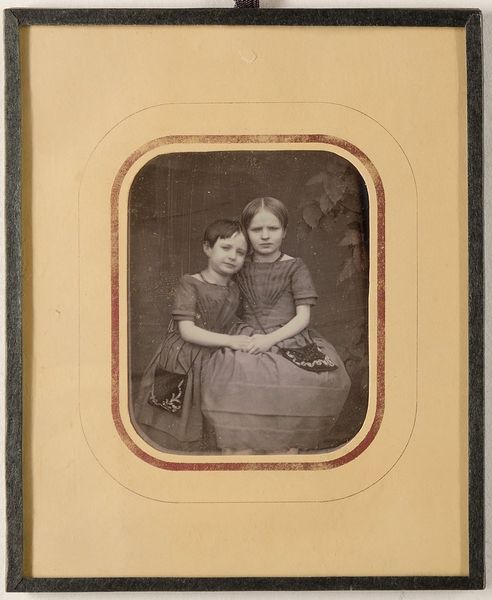
Titel: Sophie und Franciska Eckhorst
Künstler: Wilhelm Breuning
Standort: Hamburg
Institution: Museum für Kunst und Gewerbe Hamburg
Schlagwörter: portrait, figur, person, schwestern, foto, fotografie, photographie, doppelbildnis, doppelportrait, schwester, photo, lichtbild, daguerreotypie, historische, bildwerke, angewandte und bildende kunst, hessische systematik, porträt, mädchen, persönlichkeit, porträtfotografie, porträtphotographie, hüftbild, doppelporträt